Question: I have a fixed header, so that when I scroll it remains at the top of the page so that visitors may navigate quickly or skip sections of the page.
Here is a picture of my problem:

The problem is pretty simple - I want my header to float over the top of any other objects instead of being hidden by them, but I assume there isn't a way to do it without javascript. Here is my CSS:
'''
#primary header {
position: fixed;
margin: 0;
padding: 0;
width: 100%;
height: 50px;
background-color: rgb(49,49,49);
}
nav { /* positions nav menu */
position: fixed; /* keeps the nav bar fixed at top when scrolling */
top: 1.25%;
left: 27%;
}
nav a {
margin: 0 50px;
padding: 10px 20px;
font-size: 20px;
}
'''
Anyway I can do this? I am not familiar with Javascript, but would love some help!
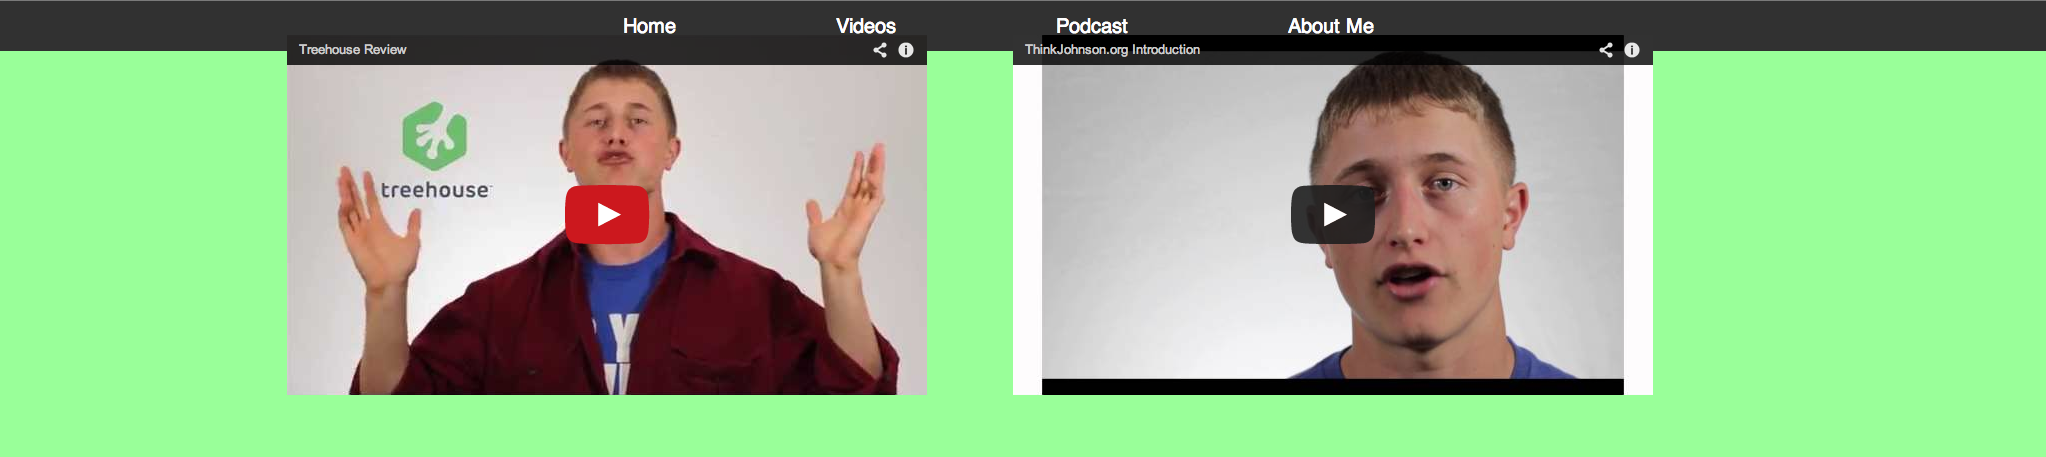
Answer: Set the css 'z-index' property on your fixed element. The higher the value, most in front it will get...
Like:
'''
#primary header {
z-index: 999; /* SET THE NEEDED AMOUNT */
}
'''